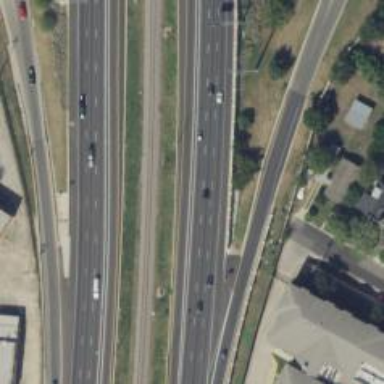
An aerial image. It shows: Asphalt motorway.